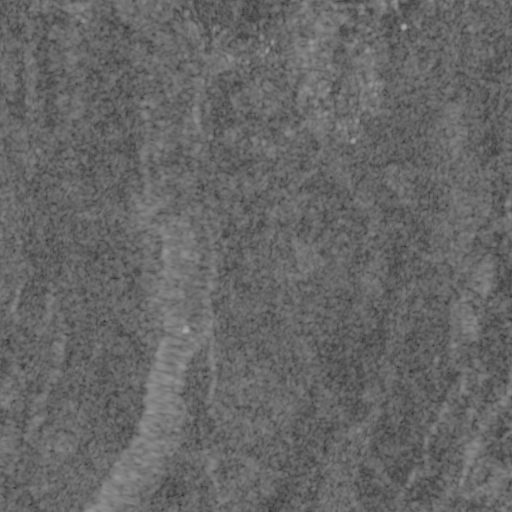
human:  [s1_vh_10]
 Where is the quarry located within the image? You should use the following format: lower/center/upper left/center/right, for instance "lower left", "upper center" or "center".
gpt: The quarry is located in the upper left of the image.
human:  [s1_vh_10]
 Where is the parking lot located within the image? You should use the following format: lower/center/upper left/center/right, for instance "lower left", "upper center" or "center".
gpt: There is no parking lot in the image.

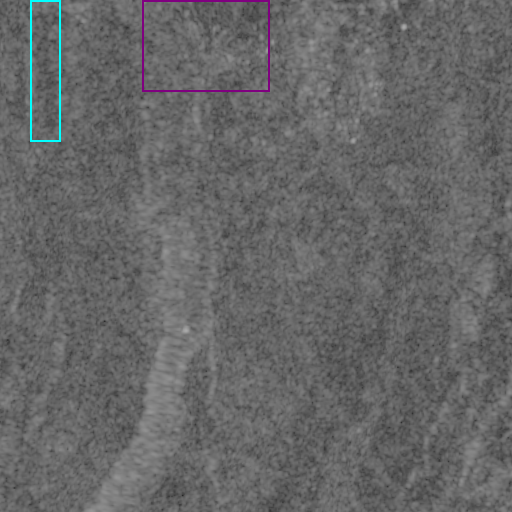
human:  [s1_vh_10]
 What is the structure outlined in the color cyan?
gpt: The structure outlined in cyan is a crop field.
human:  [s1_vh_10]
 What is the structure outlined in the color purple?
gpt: The structure outlined in purple is a quarry.
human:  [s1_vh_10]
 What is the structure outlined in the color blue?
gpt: There is no blue outline.